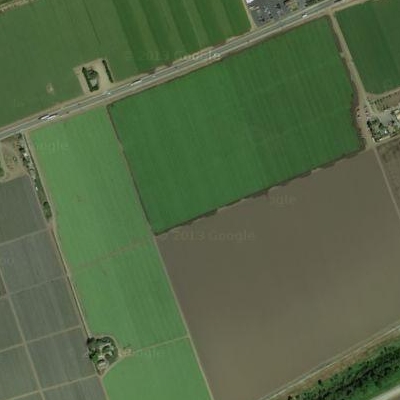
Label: Field